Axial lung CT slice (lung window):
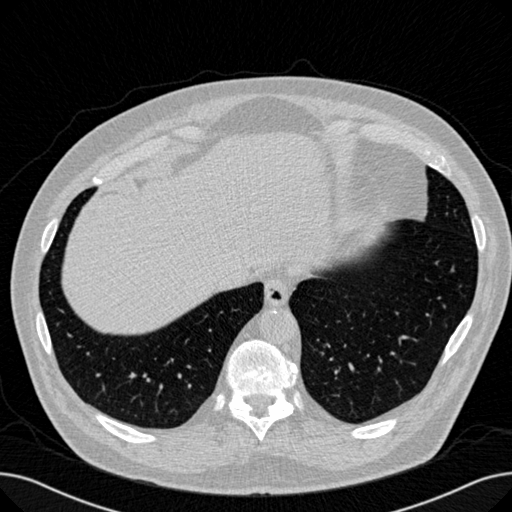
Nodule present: no